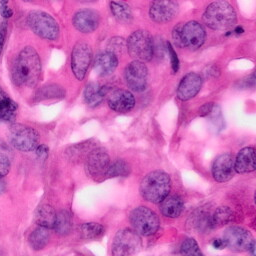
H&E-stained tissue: Pancreatic